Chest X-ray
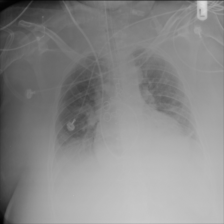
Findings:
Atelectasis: negative
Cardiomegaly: negative
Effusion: negative
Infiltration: negative
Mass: negative
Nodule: negative
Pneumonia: negative
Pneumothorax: negative
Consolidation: negative
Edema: negative
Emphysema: negative
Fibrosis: negative
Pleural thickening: negative
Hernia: negative